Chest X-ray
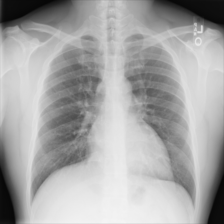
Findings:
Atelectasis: negative
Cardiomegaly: negative
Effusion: negative
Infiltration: negative
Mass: negative
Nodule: negative
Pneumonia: negative
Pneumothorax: negative
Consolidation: negative
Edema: negative
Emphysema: negative
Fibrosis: negative
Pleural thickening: negative
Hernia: negative